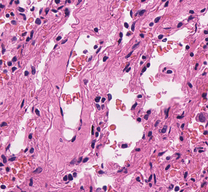
Tumor epithelial tissue: no
Tumor-associated stroma tissue: no
Normal tissue: yes